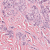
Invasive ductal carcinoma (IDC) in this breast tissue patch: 1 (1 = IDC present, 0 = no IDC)